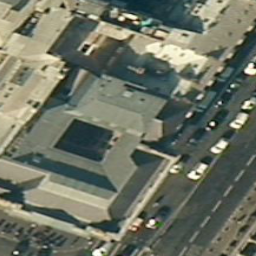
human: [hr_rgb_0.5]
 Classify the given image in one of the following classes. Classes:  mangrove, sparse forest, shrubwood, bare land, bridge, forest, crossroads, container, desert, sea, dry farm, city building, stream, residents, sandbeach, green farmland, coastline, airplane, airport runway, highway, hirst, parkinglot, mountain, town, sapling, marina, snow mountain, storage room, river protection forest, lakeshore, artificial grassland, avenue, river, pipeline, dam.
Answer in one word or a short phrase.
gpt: city building